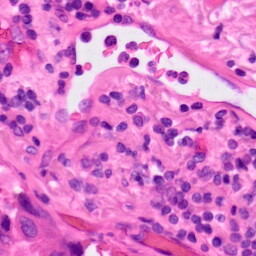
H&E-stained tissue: Lung